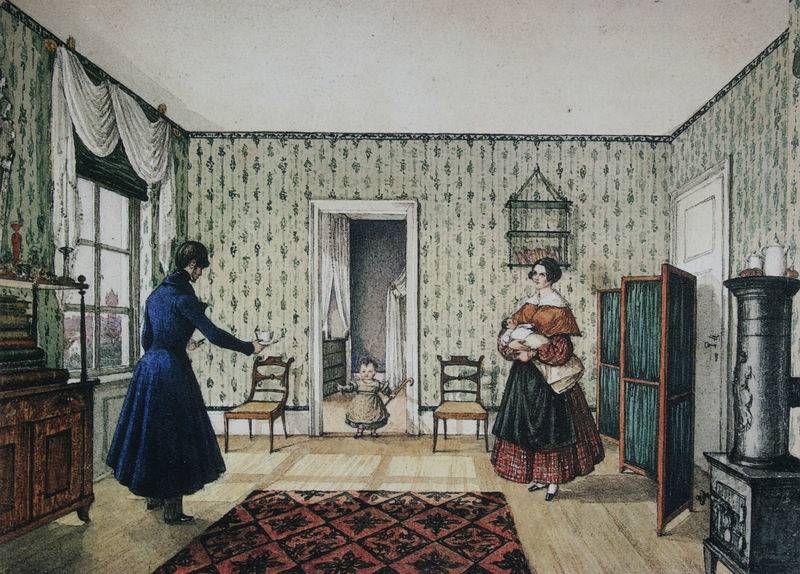
Titel: Ellen und Anton mit Frank und Caroline zu Hause in der Bockenheimer Landstraße, Frankfurt
Künstler: Mary Ellen Best
Schlagwörter: blau, dunkel, gemälde, mann, schatten, weiß, aquarell, frauen, gelb, grün, menschen, mädchen, stadt, braun, fenster, frau, grau, hell, holz, kleid, kleider, licht, raum, schwarz, stuhl, stühle, szene, tür, türkis, zeichnung, zimmer, ausblick, dame, gürtel, rot, beige, rock, teppich, regal, dienerin, mensch, stehen, holland, innenraum, möbel, vorhang, gehen, boden, interieur, mantel, reich, decke, eltern, familie, kind, mutter, paar, personen, tochter, vater, person, england, genre, kamin, kinder, ofen, stock, kanne, aussicht, schürze, taille, magd, kommode, schrank, wohnzimmer, türen, lehrer, lehrerin, parkett, stab, laufen, tag, baby, besucher, bordüre, gardine, tapete, holzboden, kaffee, glanz, kerze, paravent, tepich, bett, schlafzimmer, tasse, durchgang, raumteiler, stube, tee, junge, gehrock, fussboden, eingang, wohnhaus, durchblick, abschied, amme, kaffeekanne, stich, bürger, bürgertum, koloriert, kleinkind, komode, biedermeier, kerzenständer, besuch, anrichte, bürgerlich, schlüssel, volant, sekretär, vorhand, einrichtung, käfig, vogelbauer, vogelkäfig, laminat, säugling, nebenzimmer, perspektivisch, kinderzimmer, wohnstube, sitte, buffet, ofenrohr, trennwand, kindermädchen, spanische wand, wandschirm, tapeten, ammen, tappe, hängeregal, teestunde, tappete, rokc, metallofen, el, gehversuche, familier, klinkind